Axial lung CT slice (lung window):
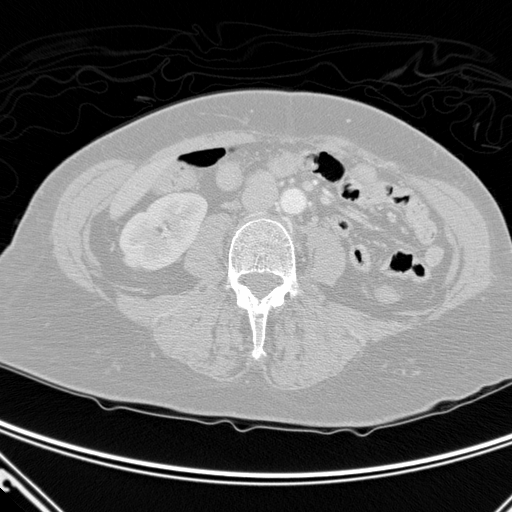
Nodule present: no